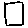
Label: square